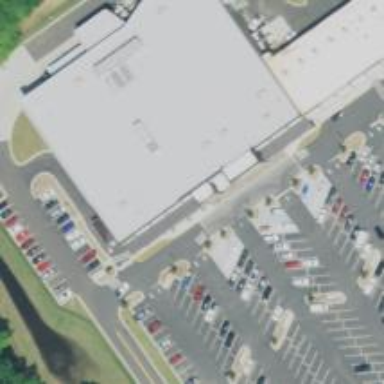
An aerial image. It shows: Supermarket.